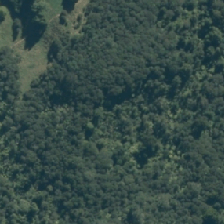
Land cover: manuka_kanuka